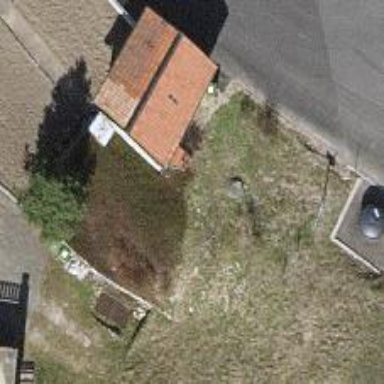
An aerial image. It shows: Simple house.